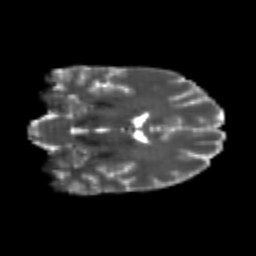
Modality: T2w
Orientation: coronal
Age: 25
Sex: female
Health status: healthy
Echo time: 0.074 s